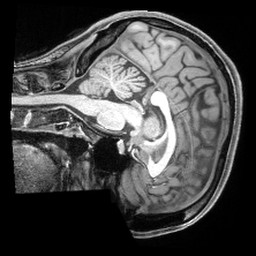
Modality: T1w
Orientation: sagittal
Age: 24
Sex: female
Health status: healthy
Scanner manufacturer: siemens
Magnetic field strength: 3 T
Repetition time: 2.4 s
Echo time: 0.00194 s